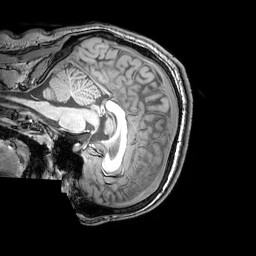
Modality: T1w
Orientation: sagittal
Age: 23
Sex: male
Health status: healthy
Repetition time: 0.081 s
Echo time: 0.037 s